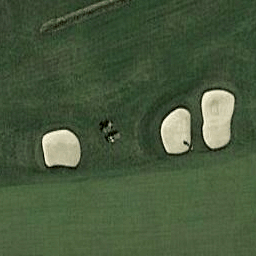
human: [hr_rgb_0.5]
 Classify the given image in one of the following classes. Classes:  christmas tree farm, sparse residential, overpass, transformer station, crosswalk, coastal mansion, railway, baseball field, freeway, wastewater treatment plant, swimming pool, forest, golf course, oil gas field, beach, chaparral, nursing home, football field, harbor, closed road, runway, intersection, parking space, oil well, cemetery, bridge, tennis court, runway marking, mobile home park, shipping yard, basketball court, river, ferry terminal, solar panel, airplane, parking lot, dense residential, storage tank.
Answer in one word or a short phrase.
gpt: golf course